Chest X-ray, AP view. Patient: 20 years old, sex F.
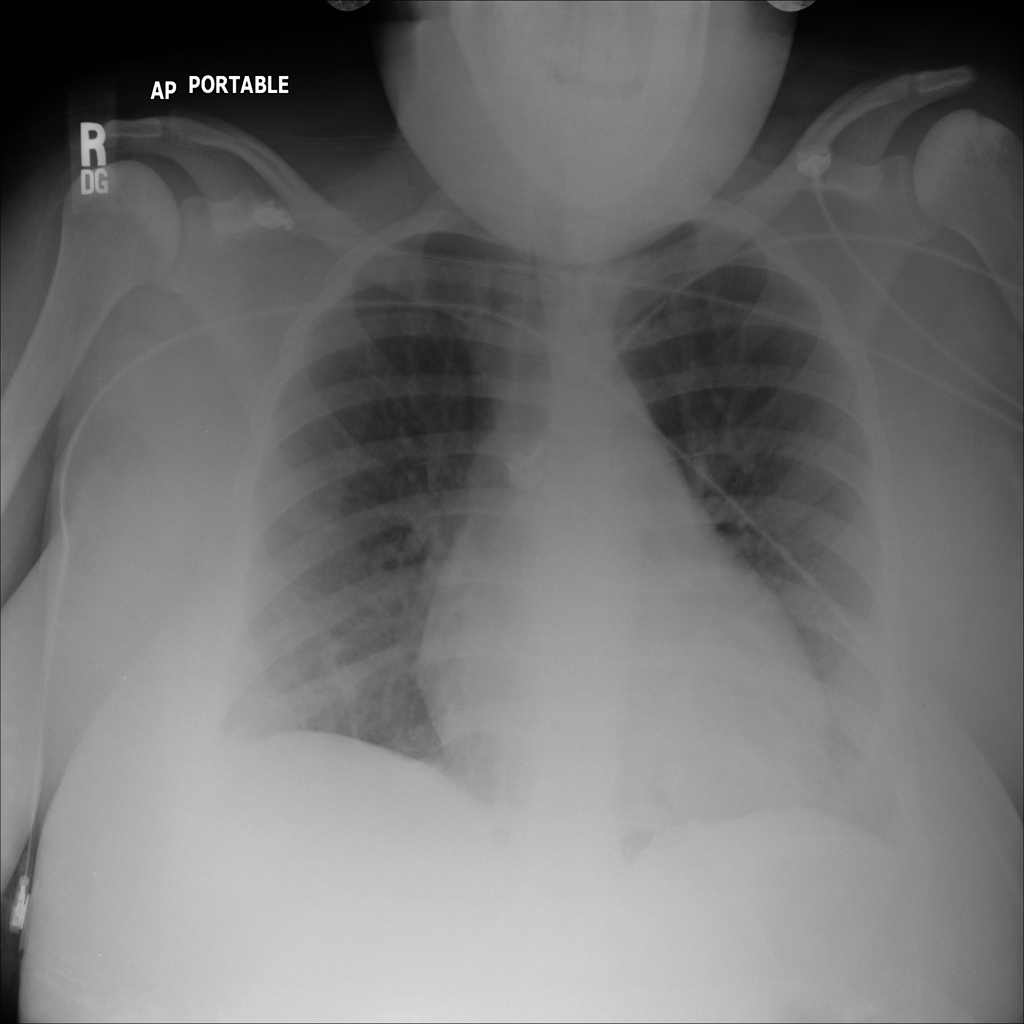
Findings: No Finding